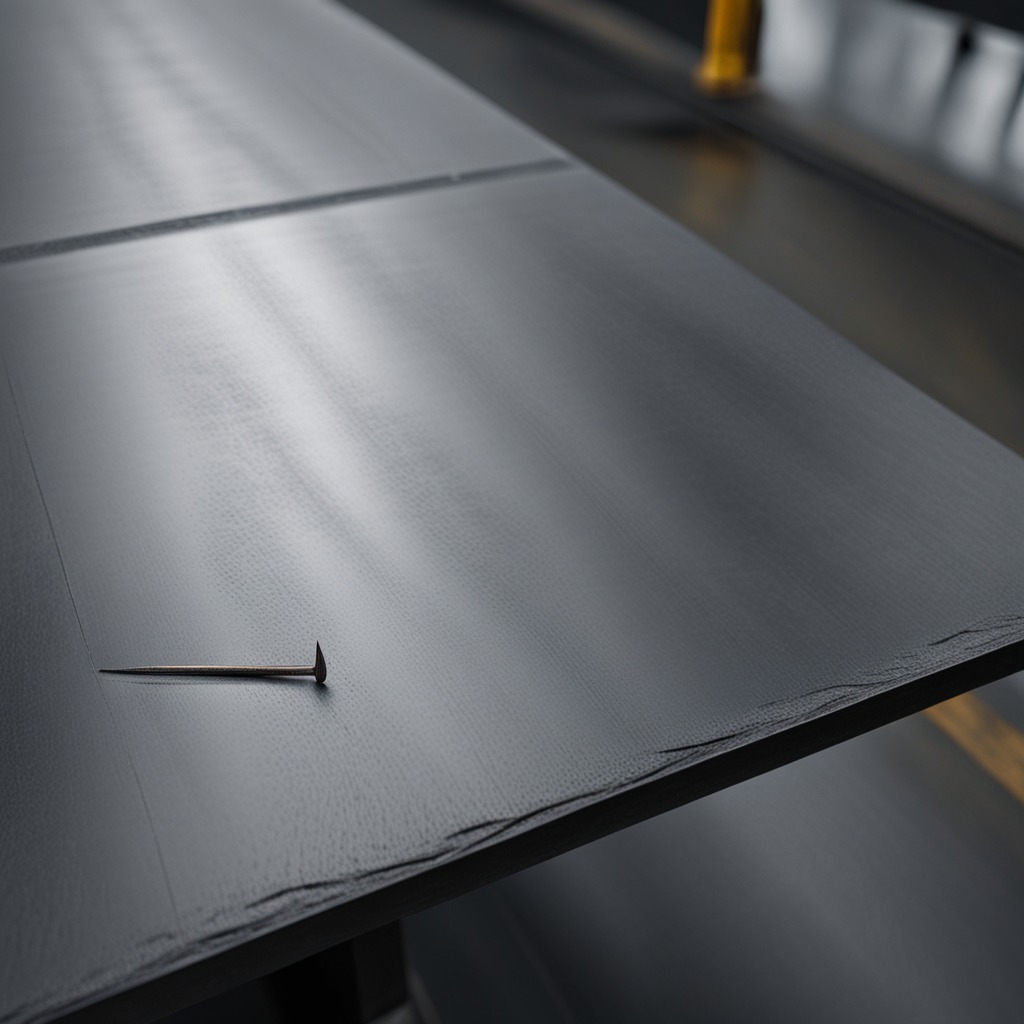
An iron nail is lying on a cold steel table in a mining workshop.